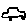
Label: car